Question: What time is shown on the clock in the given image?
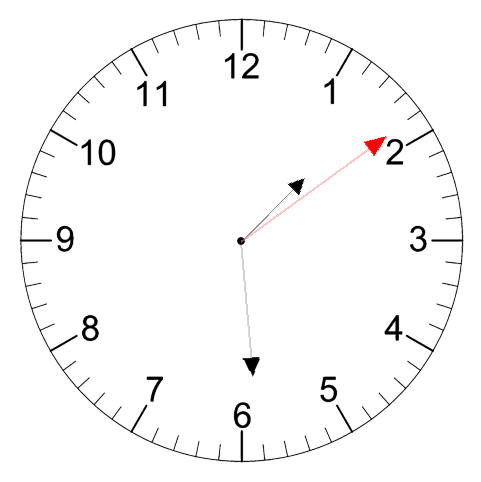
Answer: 01:29:09